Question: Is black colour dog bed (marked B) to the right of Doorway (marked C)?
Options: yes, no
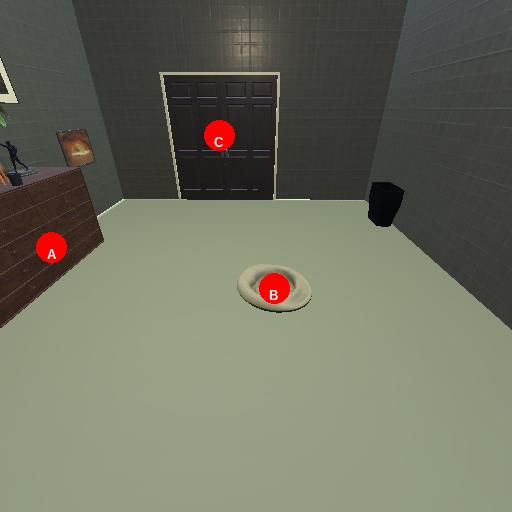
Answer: yes